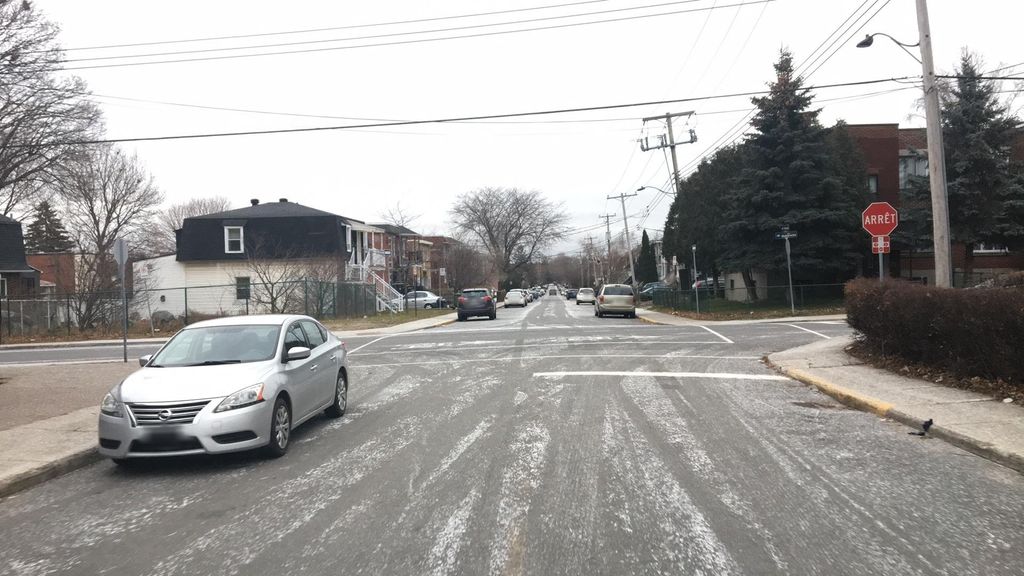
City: montreal